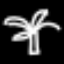
Label: palm tree